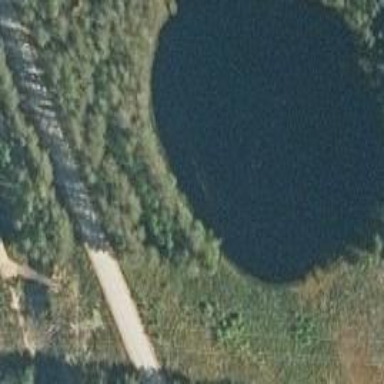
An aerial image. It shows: Beautiful lake surrounded by nature.